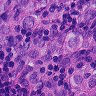
Metastatic tissue present: yes